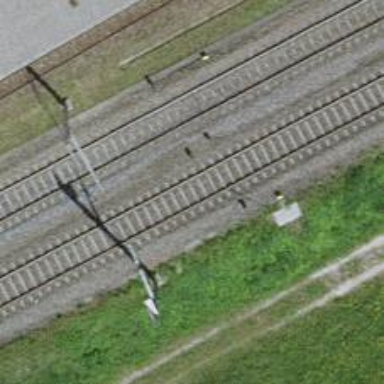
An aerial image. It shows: Single railway track with electrification through contact line.